Question:
Like the image above, I want to make a certain Label with fixed width without any scrollbar. It means, actually, the width of Label is changed with the size of outer Panel, however, the height of the Label is just fit to display the whole text inside.
If I set the AutoSize property to True, I can't set the width of the Label.
Thank you!
---
The important thing is the '...XYZ' part that the HEIGHT of the Label is just fit to the end of the text. No more space or no less space.
I want to make the height of the Label to be just fit to the text inside. The width is changing to fit the width of Form size, which is intended, while the height of the Label is constant, which is NOT.
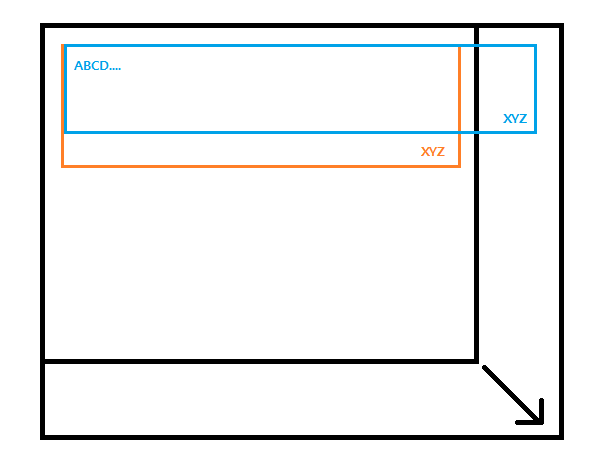
Answer: I did a trick for the solution. (or maybe this is an ordinary solution)
I set the AutoSize property to true then wrapped the Label within a FlowLayoutPanel.
I anchored the Flowable Panel TOP,LEFT and RIGHT as well as set the AutoSize to true.